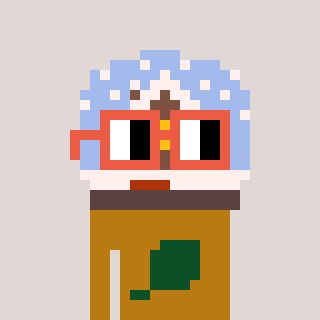
a pixel art character with square orange glasses, a snow globe-shaped head and a gold-colored body on a warm background